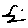
Label: bird